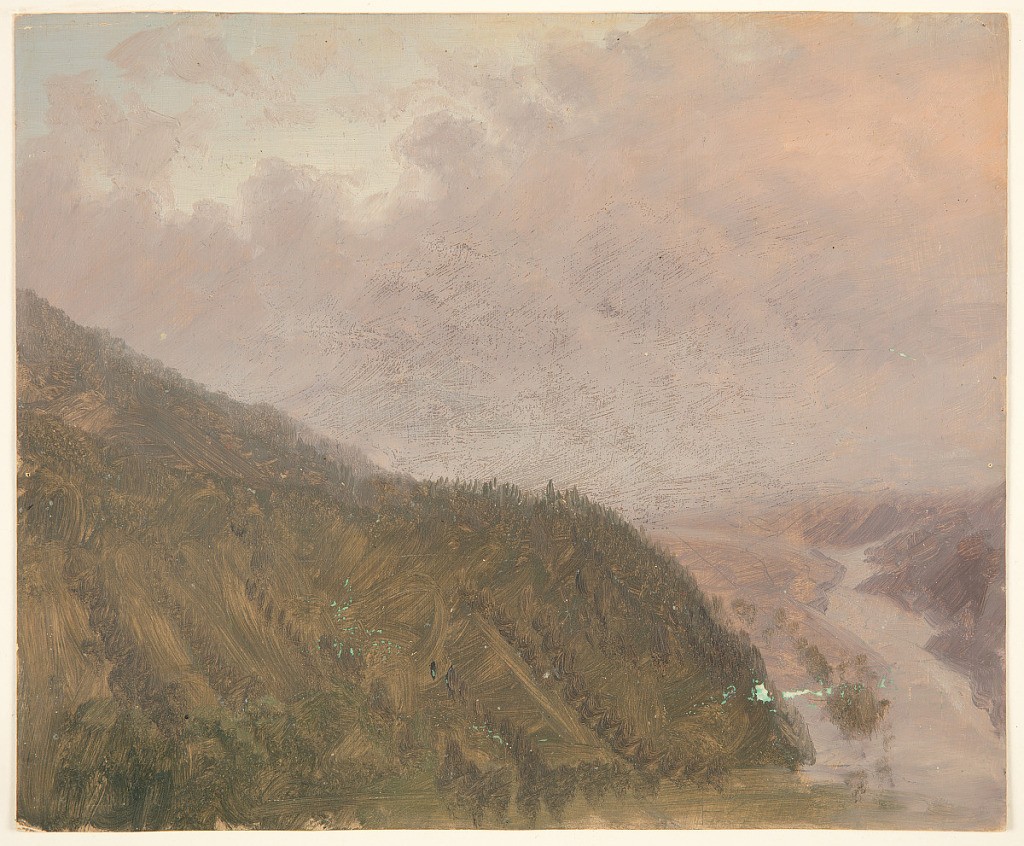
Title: Clouds over an Alpine Valley
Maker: Frederic Edwin Church, American, 1826–1900
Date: June–September 1868
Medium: Brush and oil, graphite on white paperboard
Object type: Drawing
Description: Landscape sketch showing a view of clouds over a deep valley in the European Alps from an elevated perspective. In the foreground at left, a mountainside covered in conifer trees descends from center left to lower right, where the base of a rugged valley is visible in the middle distance. The valley extends to center right, until it is obscured by a dense, low bank of clouds that begins to break up at upper left. At upper right, the clouds catch the creamy, rosy tint of the light of the setting or rising sun.